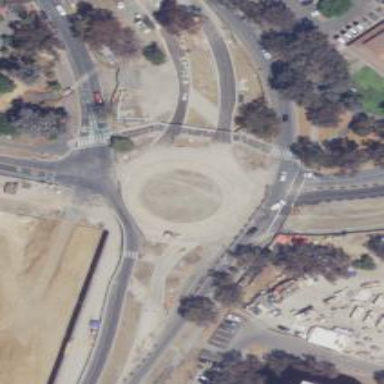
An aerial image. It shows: Tertiary road leading to roundabout junction.